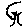
Label: tree